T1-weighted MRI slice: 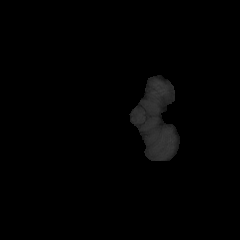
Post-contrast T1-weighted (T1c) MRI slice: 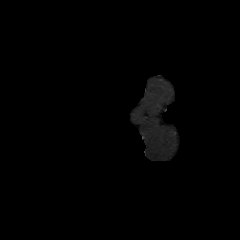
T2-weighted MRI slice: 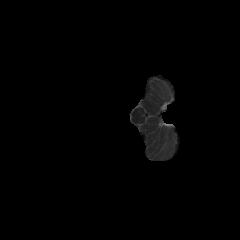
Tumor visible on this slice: no